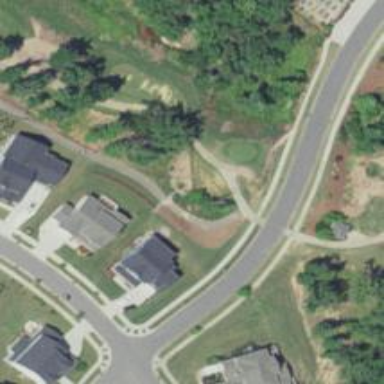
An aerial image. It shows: Service road used as golf cart path.